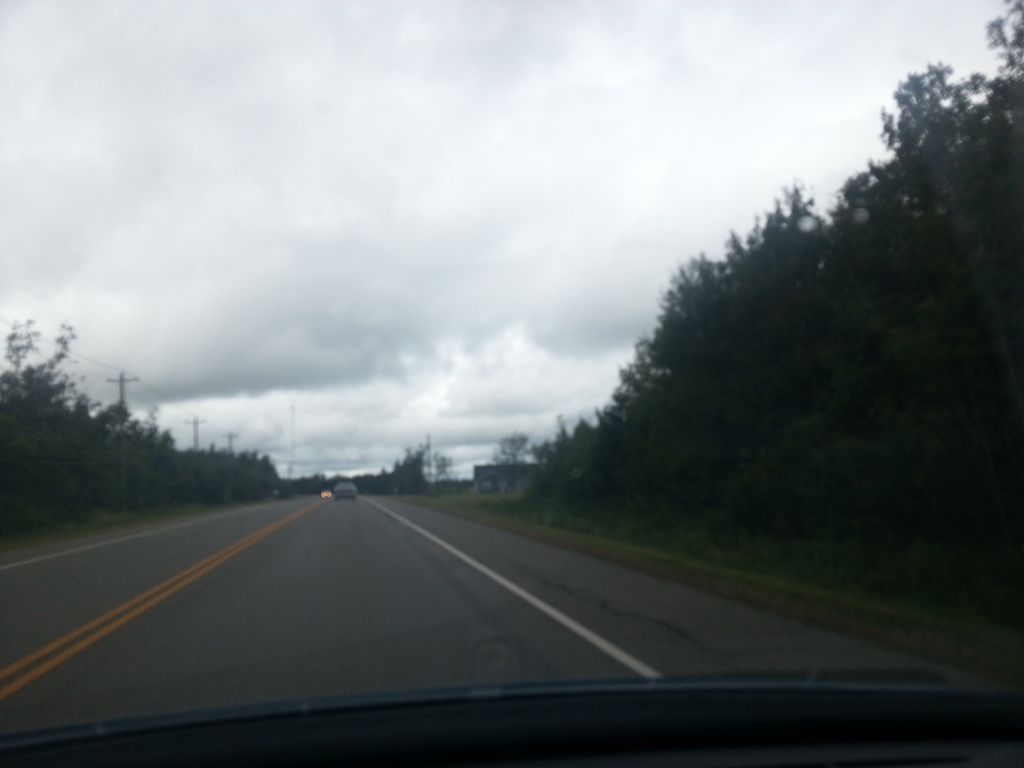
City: charlottetown